Question: I recently deployed to fortrabbit and it's broken beyond life. I removed symlink from main htacess file and one in default/files. No errors in logs (there was permission error on file system, but I changed it and the error went away.

What?why?What?Ideas?
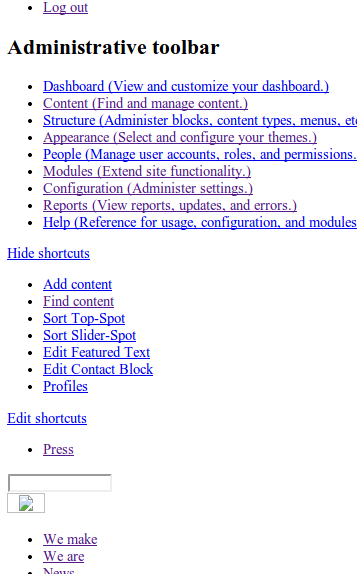
Answer: The solution was commenting out .htaccess contents in sites/default/files, because the hosting service I use "fortrabbit" apparently doesn't like it